Question: I read that 'context.xml' file is application specific. I have created two web projects from my netbeans IDE with Tomcat as the server.But I unable to find the application specific 'context.xml' files. I have only found the 'context.xml' inside the directory of Tomcat.

Where can I find the application specific 'context.xml' files ?
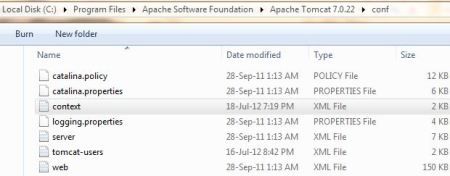
Answer: I noticed the link in the other answer is for the wrong version of Tomcat. Here is the correct documentation:
<URL>
As you can see the options are different now from previous versions. In my experience the most common is options 1:
'''
In an individual file at /META-INF/context.xml inside the application files.
'''